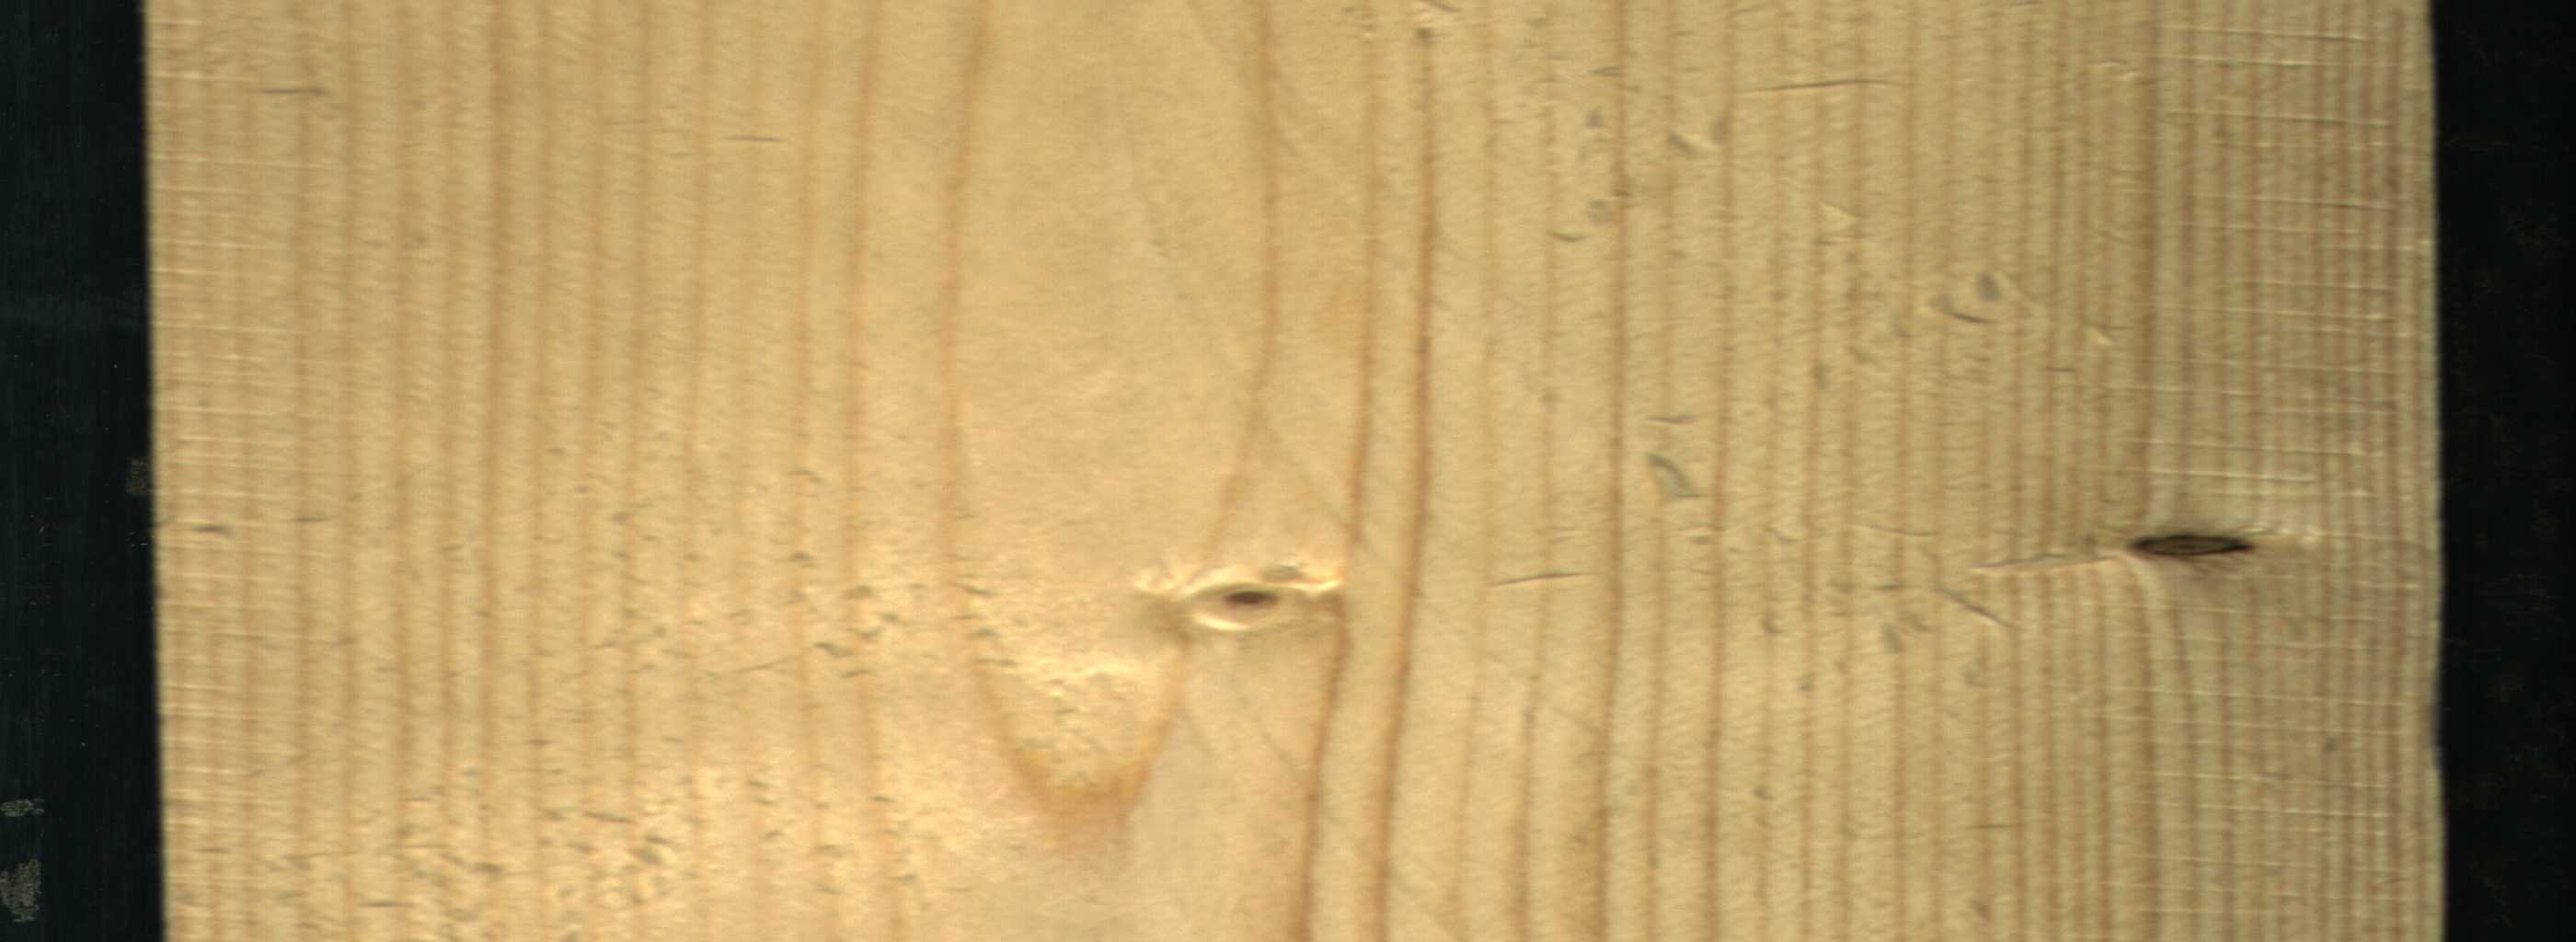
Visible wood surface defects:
Dead_Knot
Live_Knot